Interaction volume radius: 10 \u00c5
Interaction volume height: 15 \u00c5
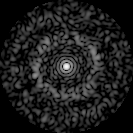
Disorder parameter: 0.8305